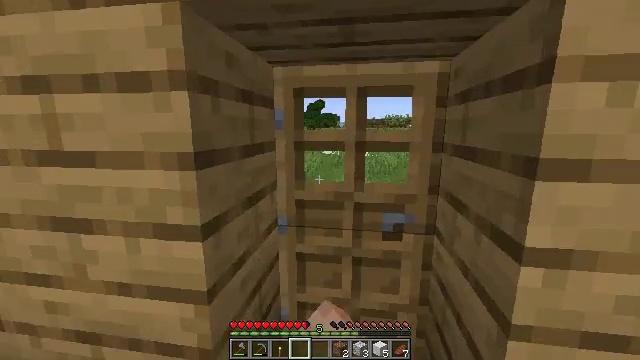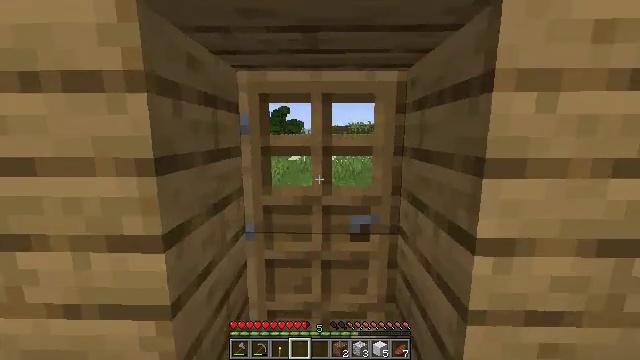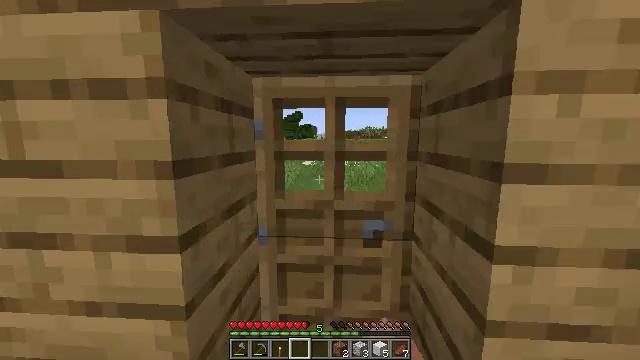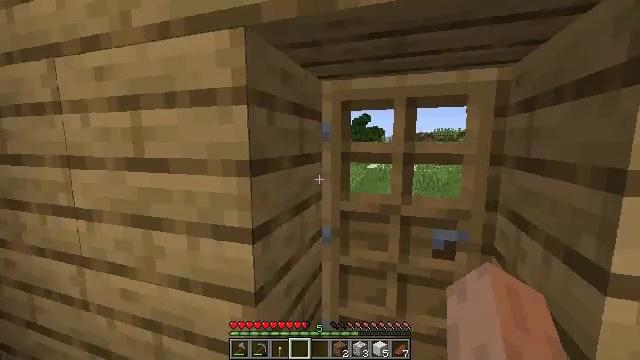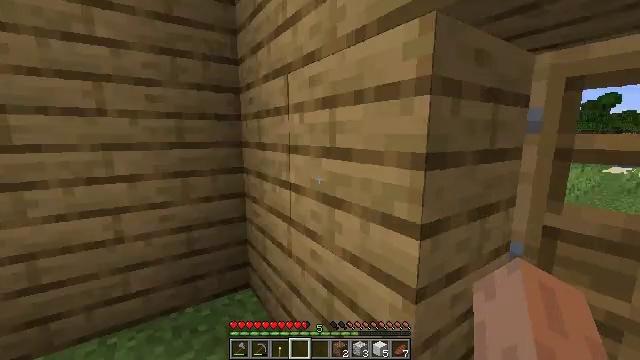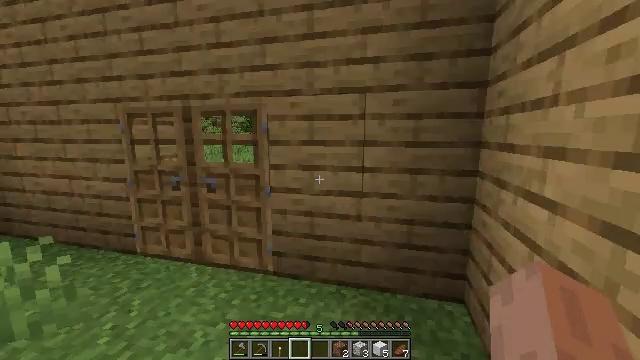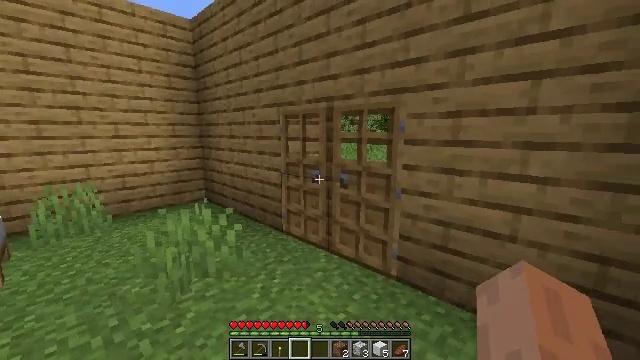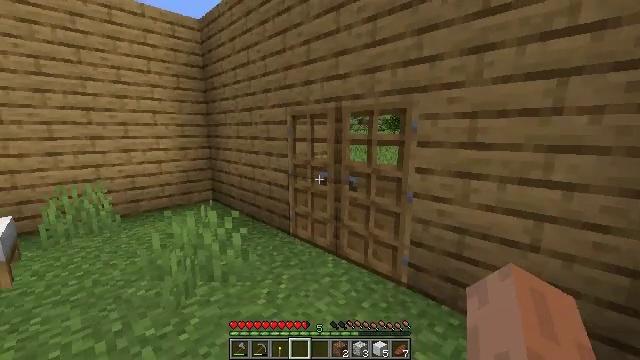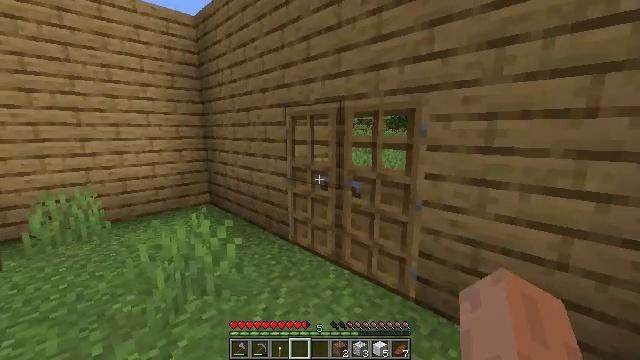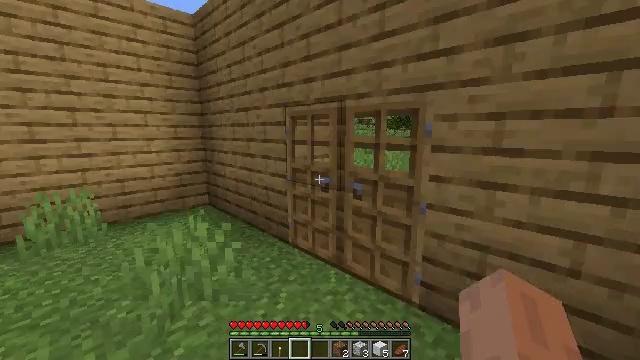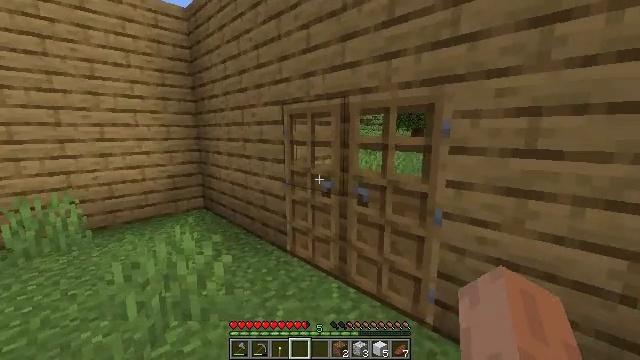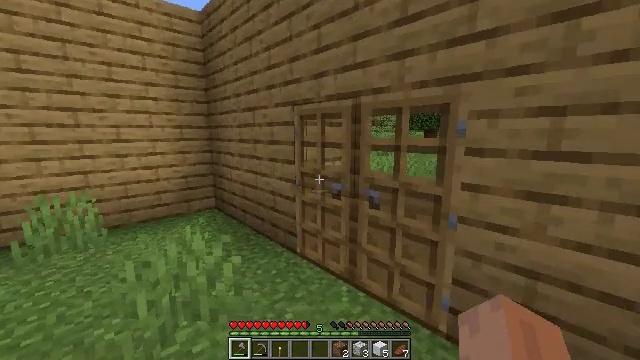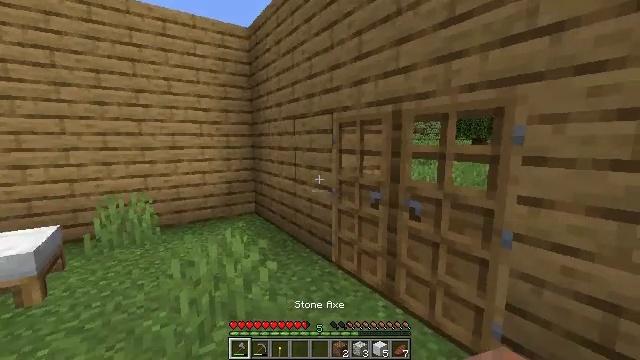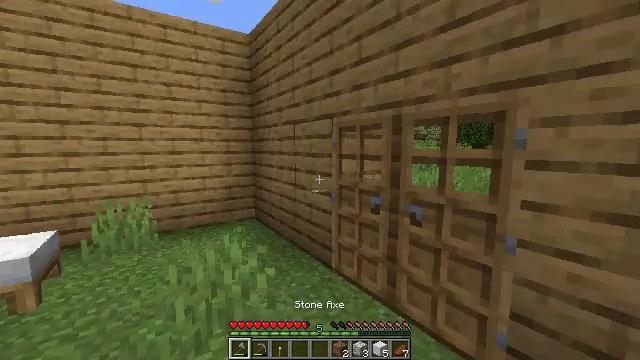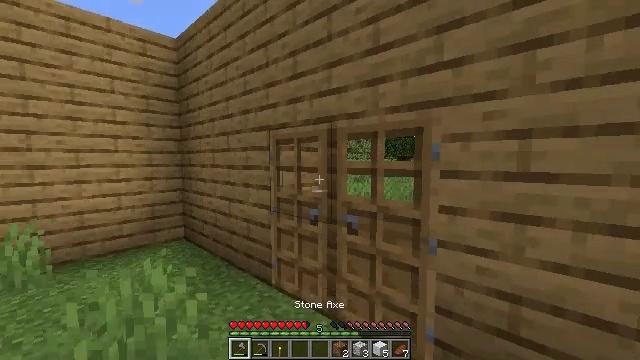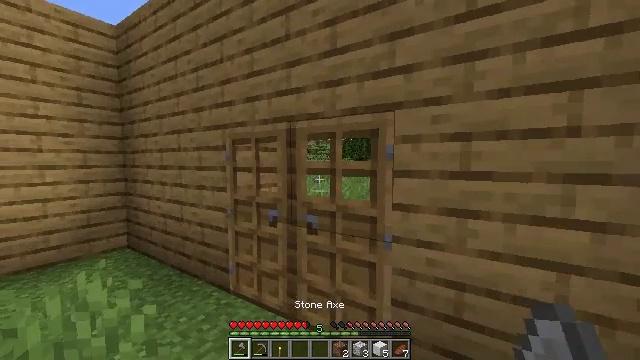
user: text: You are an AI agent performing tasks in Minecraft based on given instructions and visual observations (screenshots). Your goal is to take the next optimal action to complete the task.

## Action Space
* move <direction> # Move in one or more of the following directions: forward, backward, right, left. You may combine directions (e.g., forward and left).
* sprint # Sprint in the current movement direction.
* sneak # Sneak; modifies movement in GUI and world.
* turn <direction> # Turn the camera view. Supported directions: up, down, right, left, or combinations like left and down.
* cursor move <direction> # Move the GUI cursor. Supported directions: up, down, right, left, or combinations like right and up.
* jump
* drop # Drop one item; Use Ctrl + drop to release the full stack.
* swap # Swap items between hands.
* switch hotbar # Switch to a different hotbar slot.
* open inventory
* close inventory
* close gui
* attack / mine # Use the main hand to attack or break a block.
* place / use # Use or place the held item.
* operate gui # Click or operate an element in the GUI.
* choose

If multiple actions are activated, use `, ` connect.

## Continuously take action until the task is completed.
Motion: motion action
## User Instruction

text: Destroy the oak door to retrieve it.
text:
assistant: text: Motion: turn right and up
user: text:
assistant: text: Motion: turn left and up
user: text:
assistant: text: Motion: turn left
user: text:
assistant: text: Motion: turn left and down
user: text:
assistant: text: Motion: turn left
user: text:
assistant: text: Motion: move forward, turn left
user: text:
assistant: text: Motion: move forward, turn left
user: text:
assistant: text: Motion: move forward
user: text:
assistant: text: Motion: move forward
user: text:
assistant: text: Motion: no_op
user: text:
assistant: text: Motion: turn left, switch to hotbar 1
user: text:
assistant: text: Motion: turn left and up, switch to hotbar 1
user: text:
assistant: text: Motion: turn up, switch to hotbar 1
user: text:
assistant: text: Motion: turn right and up, switch to hotbar 1
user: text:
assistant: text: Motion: turn right
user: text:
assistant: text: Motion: attack / mine
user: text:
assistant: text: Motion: attack / mine
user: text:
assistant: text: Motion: move forward, attack / mine
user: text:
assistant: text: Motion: move forward, attack / mine
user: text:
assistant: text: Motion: move forward, attack / mine
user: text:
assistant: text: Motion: move forward, attack / mine
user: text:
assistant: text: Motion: attack / mine
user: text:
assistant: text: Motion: attack / mine
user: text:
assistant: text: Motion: attack / mine
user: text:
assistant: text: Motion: attack / mine
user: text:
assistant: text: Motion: attack / mine
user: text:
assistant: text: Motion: attack / mine
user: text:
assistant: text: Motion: attack / mine
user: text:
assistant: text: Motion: attack / mine
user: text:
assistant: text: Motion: attack / mine